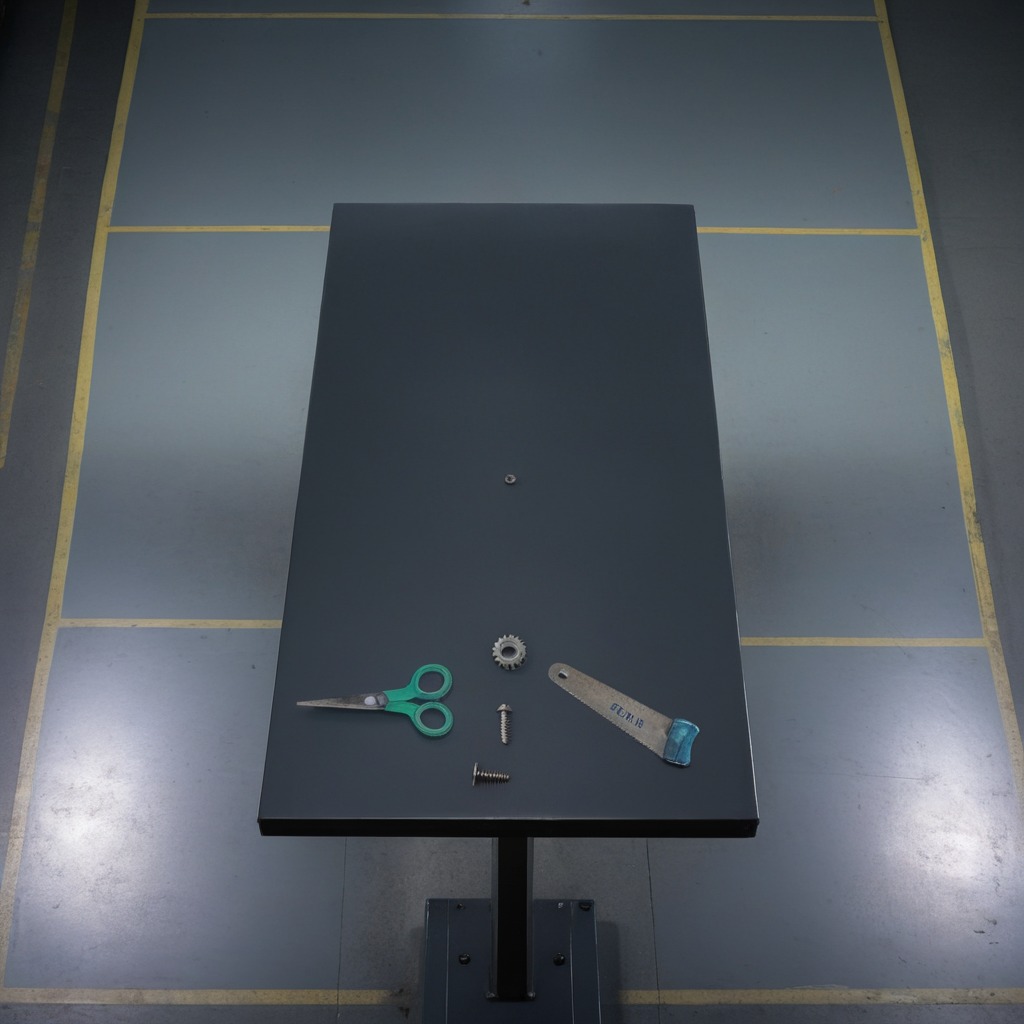
A steel gear with teeth, a metal machine screw, a coiled metal spring, a handheld metal saw, and a pair of scissors are lying on the tabletop.